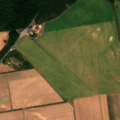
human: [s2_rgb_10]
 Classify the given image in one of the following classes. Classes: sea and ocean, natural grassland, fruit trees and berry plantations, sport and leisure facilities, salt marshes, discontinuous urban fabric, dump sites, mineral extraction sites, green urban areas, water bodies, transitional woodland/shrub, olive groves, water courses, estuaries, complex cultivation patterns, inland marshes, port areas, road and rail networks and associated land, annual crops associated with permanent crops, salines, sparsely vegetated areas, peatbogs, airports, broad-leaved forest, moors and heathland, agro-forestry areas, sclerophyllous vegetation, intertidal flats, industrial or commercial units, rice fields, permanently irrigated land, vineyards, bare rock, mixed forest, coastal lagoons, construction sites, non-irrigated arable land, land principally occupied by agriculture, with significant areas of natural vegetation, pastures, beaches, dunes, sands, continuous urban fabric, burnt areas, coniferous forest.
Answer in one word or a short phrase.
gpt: non-irrigated arable land, broad-leaved forest, mixed forest